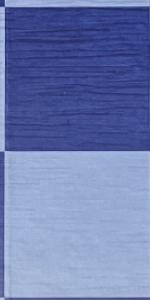
Label: Empty